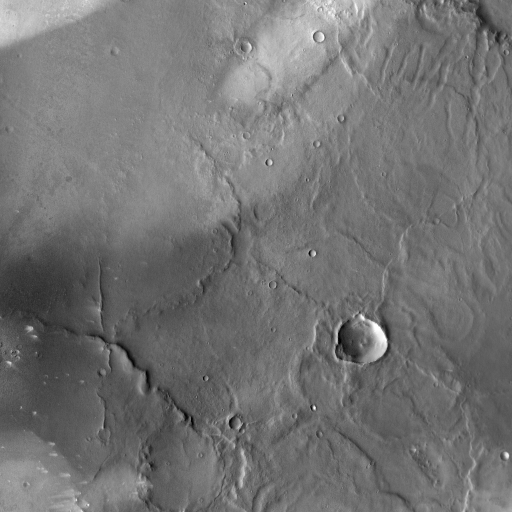
Crater classes present: Background, Other, Buried, Secondary